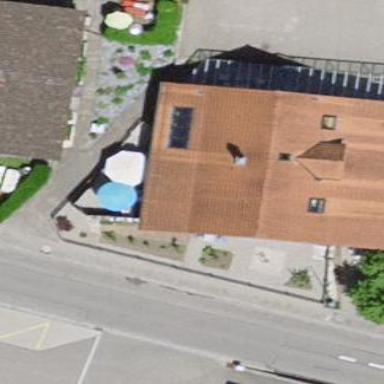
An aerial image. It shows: Gabled roofed house.